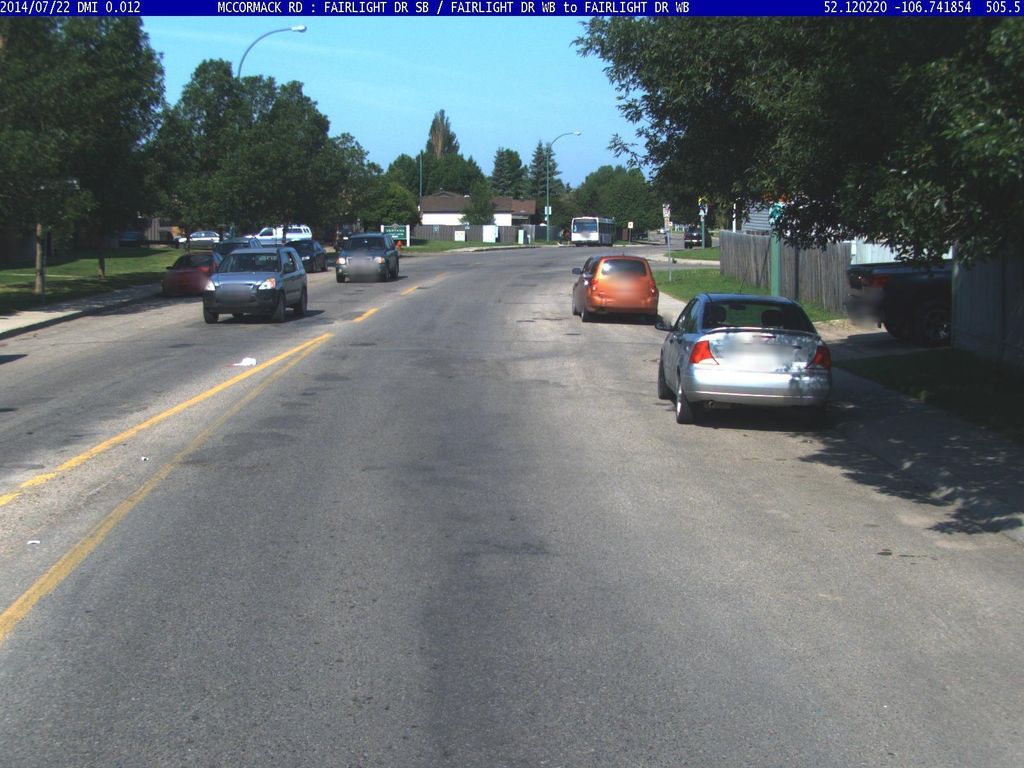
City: saskatoon